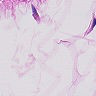
Metastatic tissue present: no